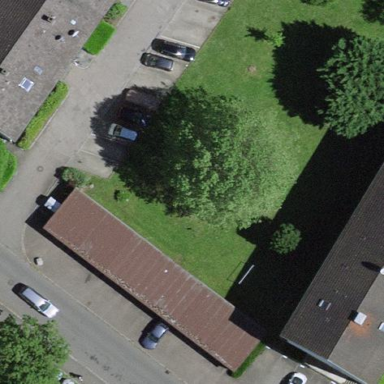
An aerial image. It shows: Group of garages.